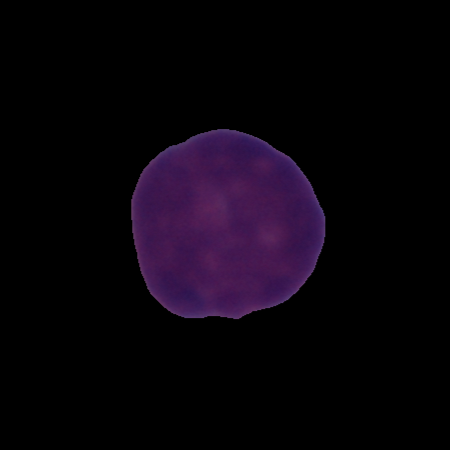
Label: cancer